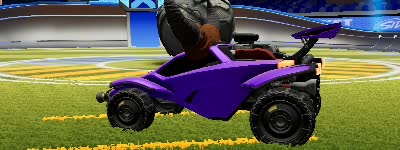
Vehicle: octane